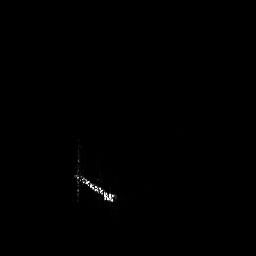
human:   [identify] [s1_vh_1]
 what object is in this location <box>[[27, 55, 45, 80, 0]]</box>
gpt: <ref>1 large ship at the center</ref>